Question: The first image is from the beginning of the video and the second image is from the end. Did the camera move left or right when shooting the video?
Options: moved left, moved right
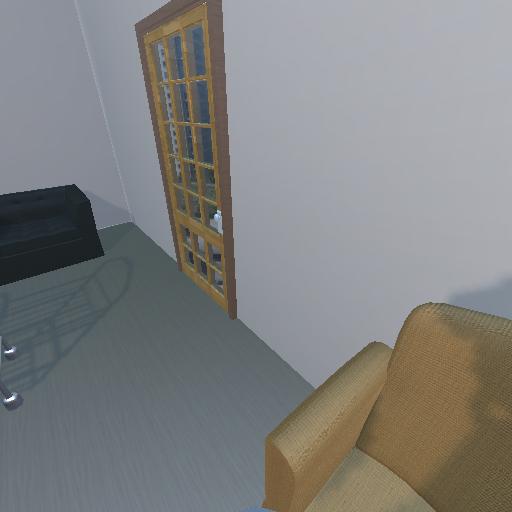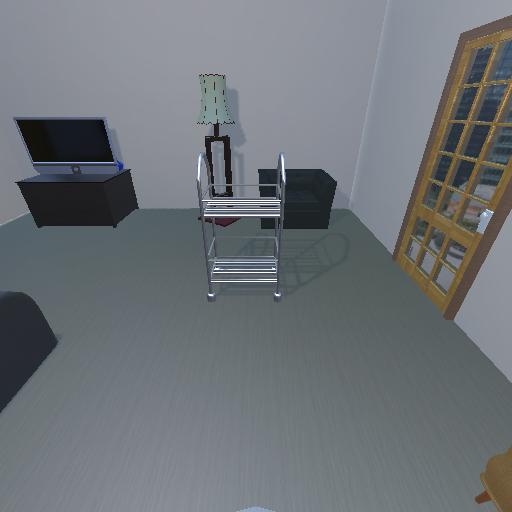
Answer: moved left